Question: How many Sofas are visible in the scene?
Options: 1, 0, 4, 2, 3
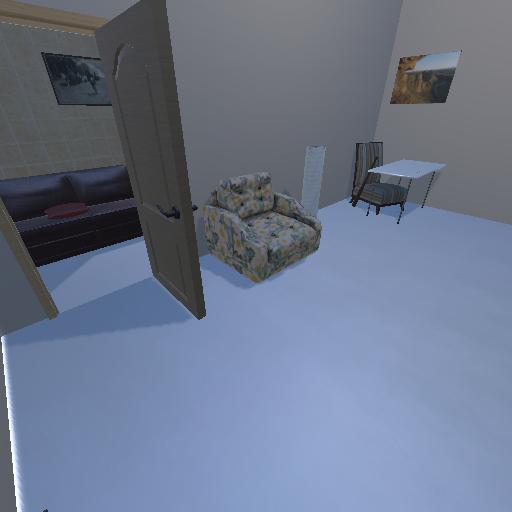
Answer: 1